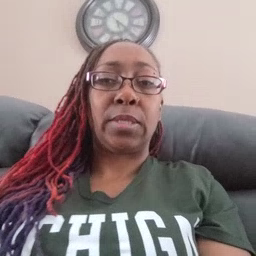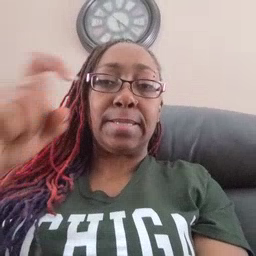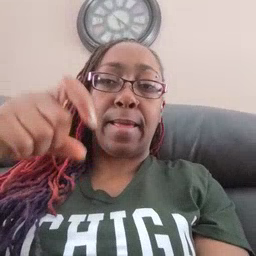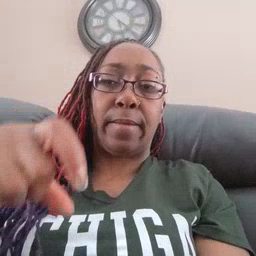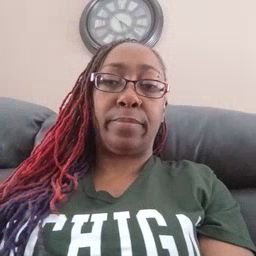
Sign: time